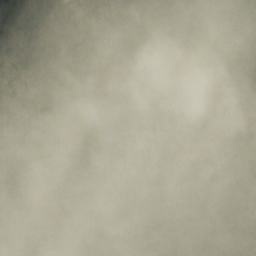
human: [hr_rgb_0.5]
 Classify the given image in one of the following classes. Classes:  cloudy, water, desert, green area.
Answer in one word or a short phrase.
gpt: cloudy